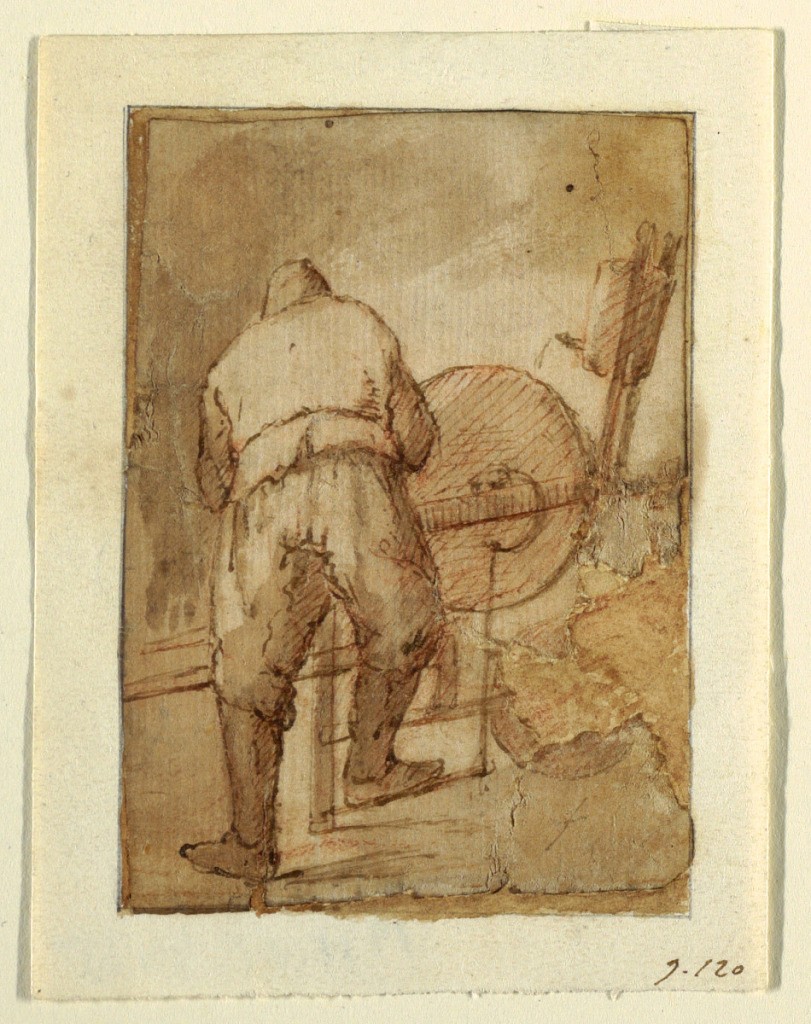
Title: A Shears Grinder
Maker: Domenico Gargiulo, called Micco Spadaro, Italian, 1609 - 1675
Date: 1630–1640
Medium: Red chalk, pen and ink, brush and watercolor on paper
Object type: Drawing
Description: Figure of a man shown from behind, his right foot raise, operating a grinding machine.